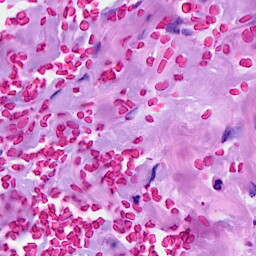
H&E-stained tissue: Breast